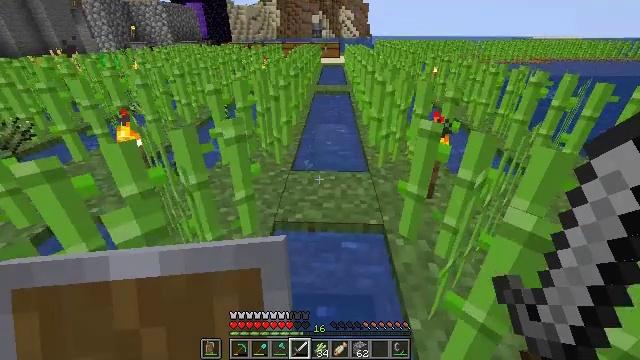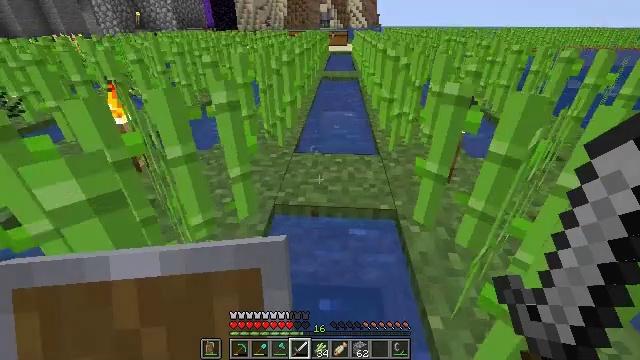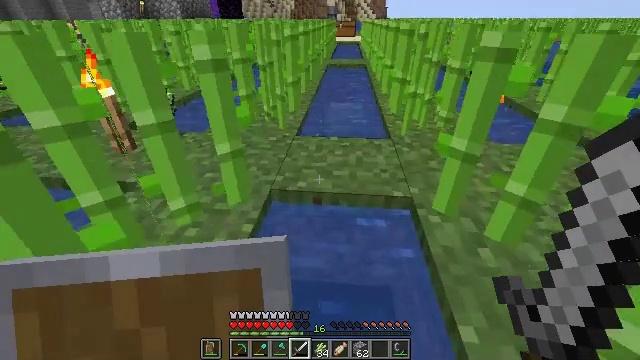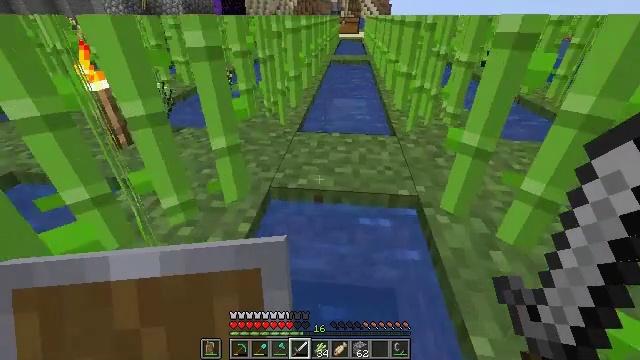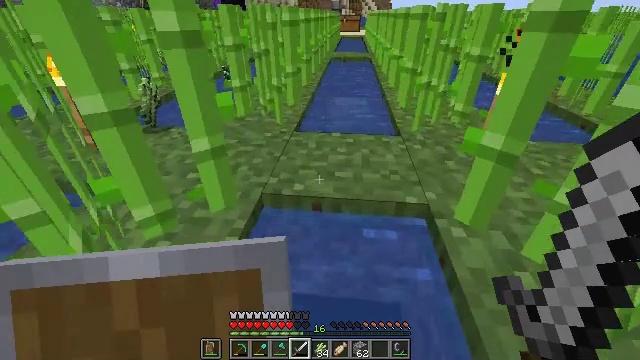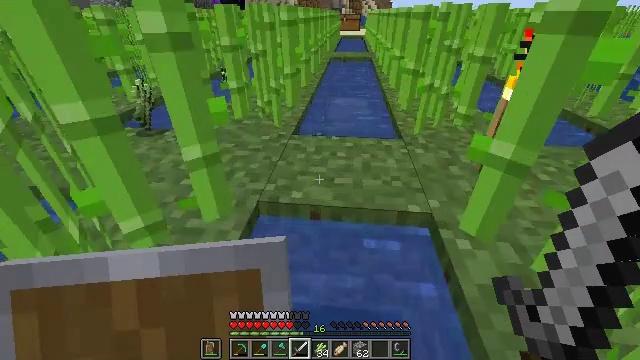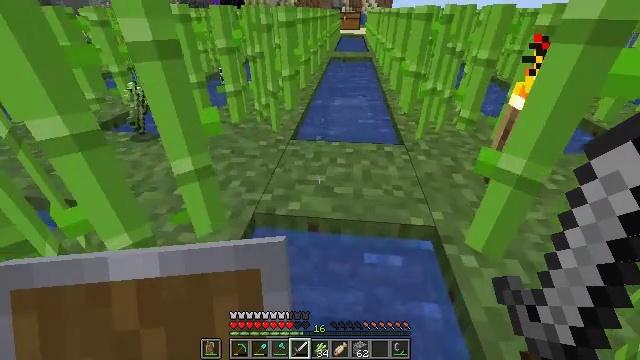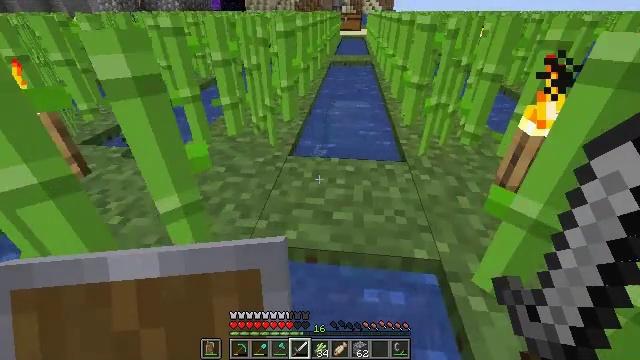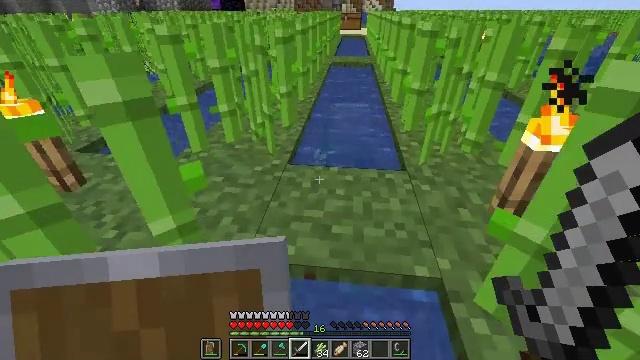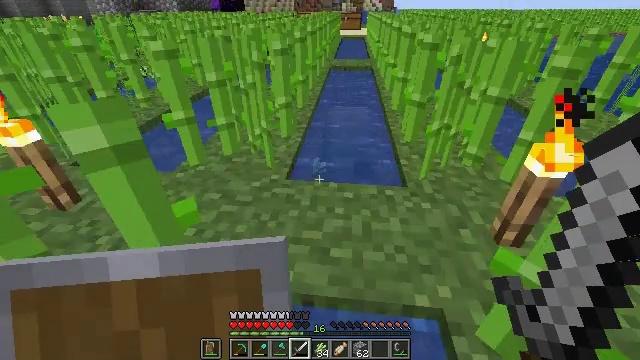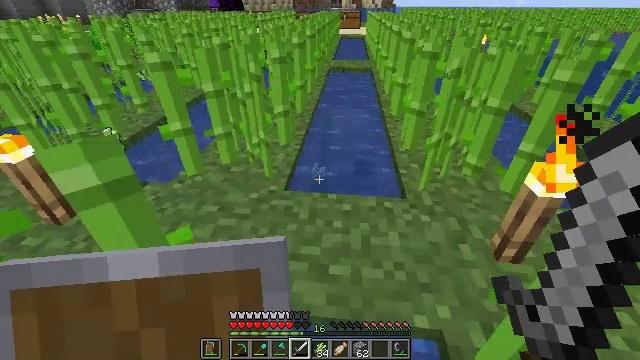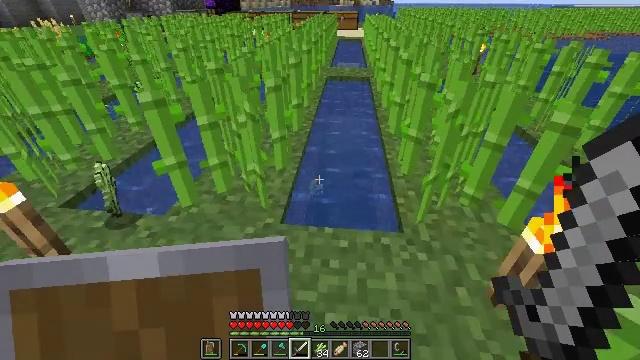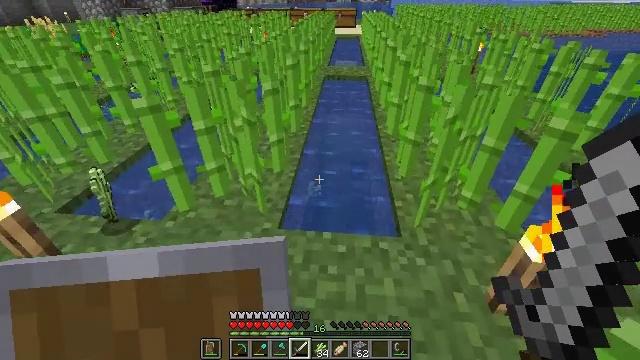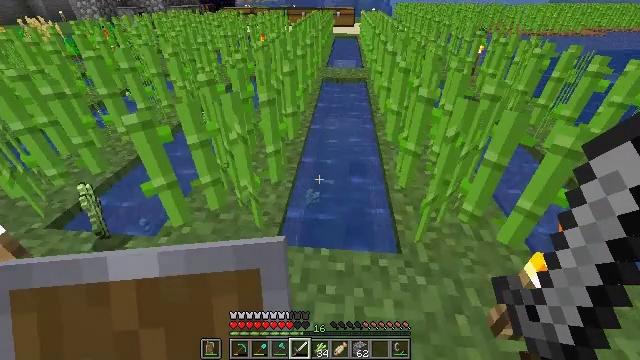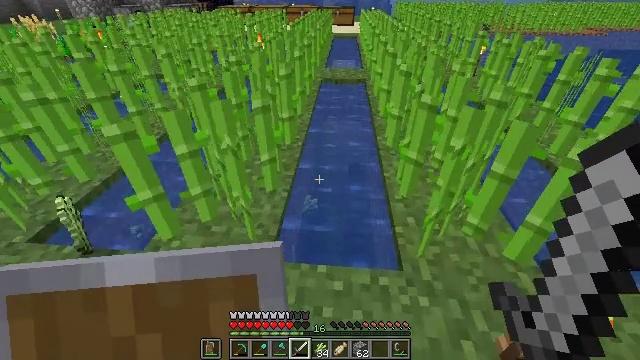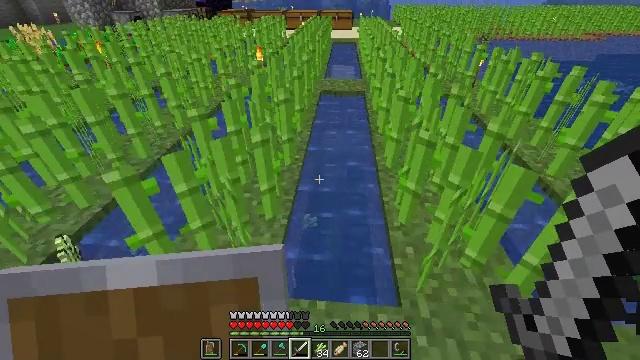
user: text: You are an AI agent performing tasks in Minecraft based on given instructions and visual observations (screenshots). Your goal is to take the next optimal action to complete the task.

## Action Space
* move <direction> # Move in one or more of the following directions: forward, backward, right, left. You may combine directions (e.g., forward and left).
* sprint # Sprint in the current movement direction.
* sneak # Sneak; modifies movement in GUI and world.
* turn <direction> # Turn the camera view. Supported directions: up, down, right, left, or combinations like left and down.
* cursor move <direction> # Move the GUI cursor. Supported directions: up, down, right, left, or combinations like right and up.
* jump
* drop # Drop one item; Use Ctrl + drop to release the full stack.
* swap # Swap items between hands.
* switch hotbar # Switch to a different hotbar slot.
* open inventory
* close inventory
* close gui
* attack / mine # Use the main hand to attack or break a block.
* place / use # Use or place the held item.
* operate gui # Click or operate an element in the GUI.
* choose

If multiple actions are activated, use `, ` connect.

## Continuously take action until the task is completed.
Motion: motion action
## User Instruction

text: Gather kelp growing in the sea.
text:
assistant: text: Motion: move forward, turn left and down, jump
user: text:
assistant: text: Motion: move forward, turn left, jump
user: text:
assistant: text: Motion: move forward, jump
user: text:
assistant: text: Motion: move forward, jump
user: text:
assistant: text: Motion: move forward, jump
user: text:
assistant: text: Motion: move forward, jump
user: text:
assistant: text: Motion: move forward, jump
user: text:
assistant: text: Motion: move forward, jump
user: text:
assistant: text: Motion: move forward, jump
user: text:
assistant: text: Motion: move forward, jump
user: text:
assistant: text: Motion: move forward, jump
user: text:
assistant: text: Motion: move forward, jump
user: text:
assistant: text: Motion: move forward, jump
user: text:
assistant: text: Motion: move forward, jump
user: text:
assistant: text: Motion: move forward, jump
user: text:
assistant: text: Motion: move forward, jump
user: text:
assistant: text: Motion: move forward, jump
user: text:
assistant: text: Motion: move forward, jump
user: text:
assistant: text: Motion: move forward, jump
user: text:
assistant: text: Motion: move forward, jump
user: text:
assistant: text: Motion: move forward
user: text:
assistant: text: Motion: move forward
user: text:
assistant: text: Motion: move forward
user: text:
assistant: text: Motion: move forward
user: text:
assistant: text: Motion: move forward
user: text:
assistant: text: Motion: move forward
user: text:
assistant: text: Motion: move forward
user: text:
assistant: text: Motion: move forward
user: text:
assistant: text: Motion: move forward
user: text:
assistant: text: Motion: move forward